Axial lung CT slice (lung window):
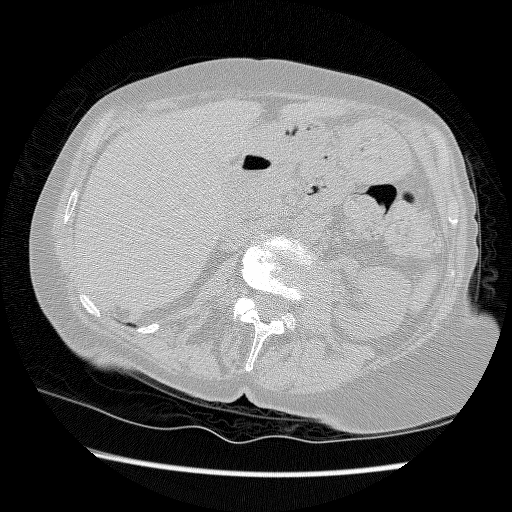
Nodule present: no